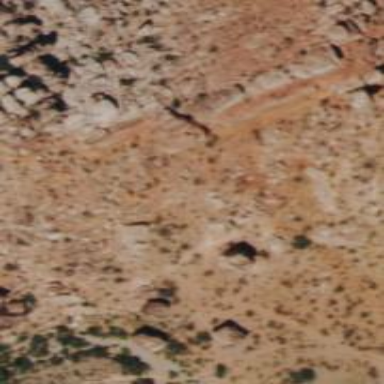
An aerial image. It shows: Natural cliff.